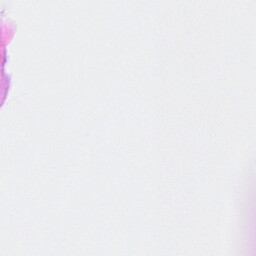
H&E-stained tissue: Breast